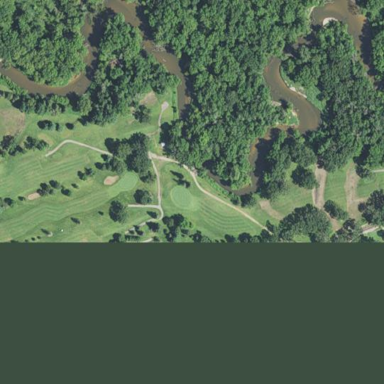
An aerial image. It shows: Golf course surrounded by greenery.